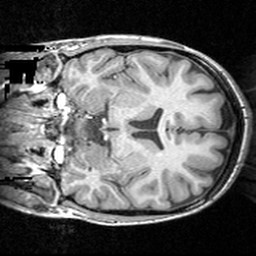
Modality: T1w
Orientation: coronal
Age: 26
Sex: female
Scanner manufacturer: siemens
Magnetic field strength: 3 T
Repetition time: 1.62 s
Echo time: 0.003 s